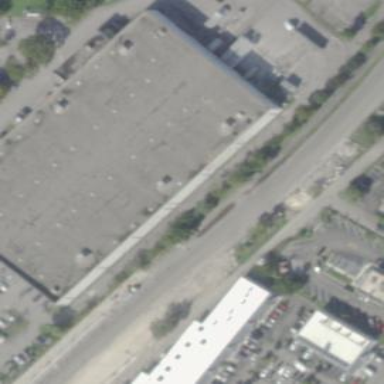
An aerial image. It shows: Wholesale shop within building.